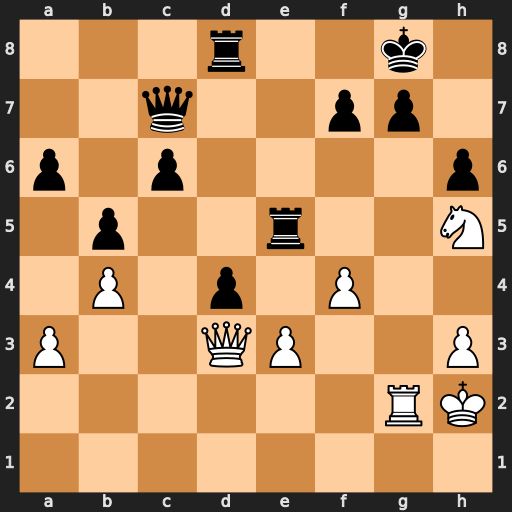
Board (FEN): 3r2k1/2q2pp1/p1p4p/1p2r2N/1P1p1P2/P2QP2P/6RK/8
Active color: w
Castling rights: -
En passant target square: -
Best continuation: Rxg7+ Kf8 Qh7 Rf5 Qxf5